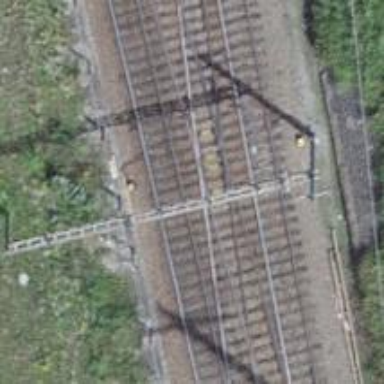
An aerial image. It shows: Single-track electrified railway siding with contact line.